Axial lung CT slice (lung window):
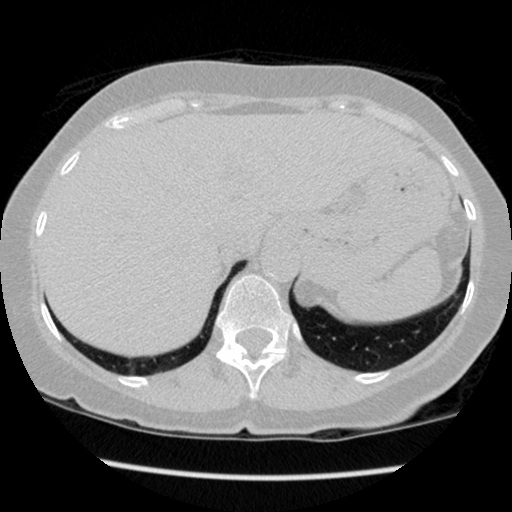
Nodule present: no